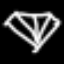
Label: diamond